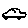
Label: car